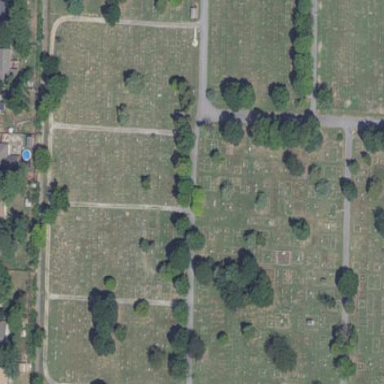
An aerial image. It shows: Cemetery.